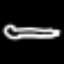
Label: pencil